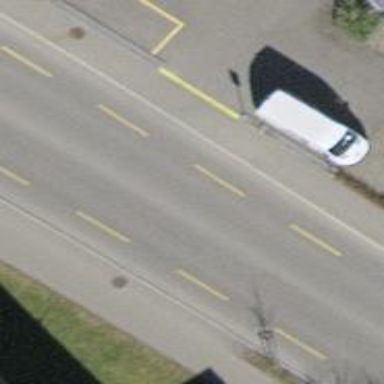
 featuring lanes for both cyclists and pedestrians."